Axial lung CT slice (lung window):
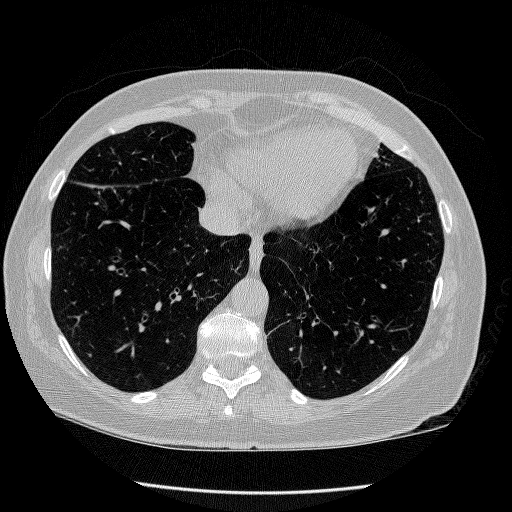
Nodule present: no